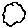
Label: cloud